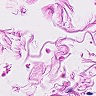
Metastatic tissue present: no